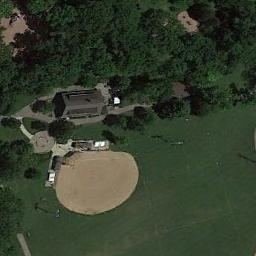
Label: baseball_diamond